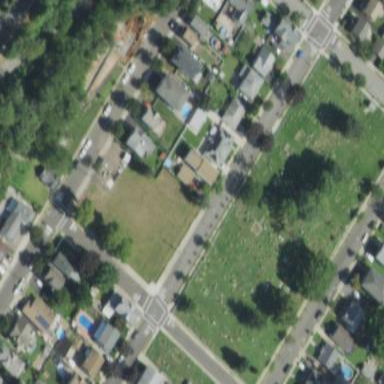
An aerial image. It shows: Cemetery.